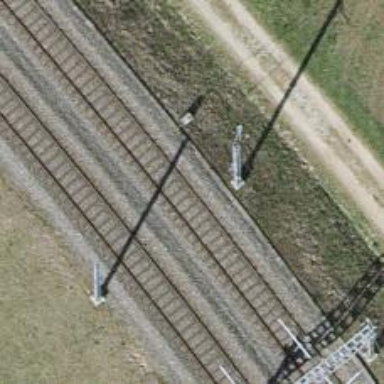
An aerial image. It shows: Railway track with contact lines for electrification.